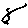
Label: zigzag